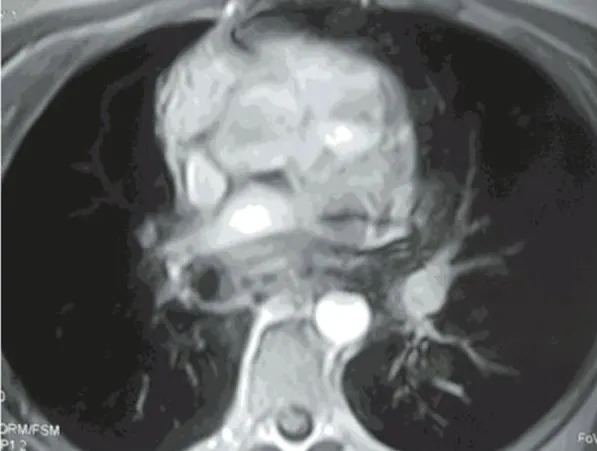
Post-treatment, follow-up, axial T1-weighted, post gadolinium image. The
mass has smaller dimensions and the contrast uptake is less intense.
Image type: radiology (mri)